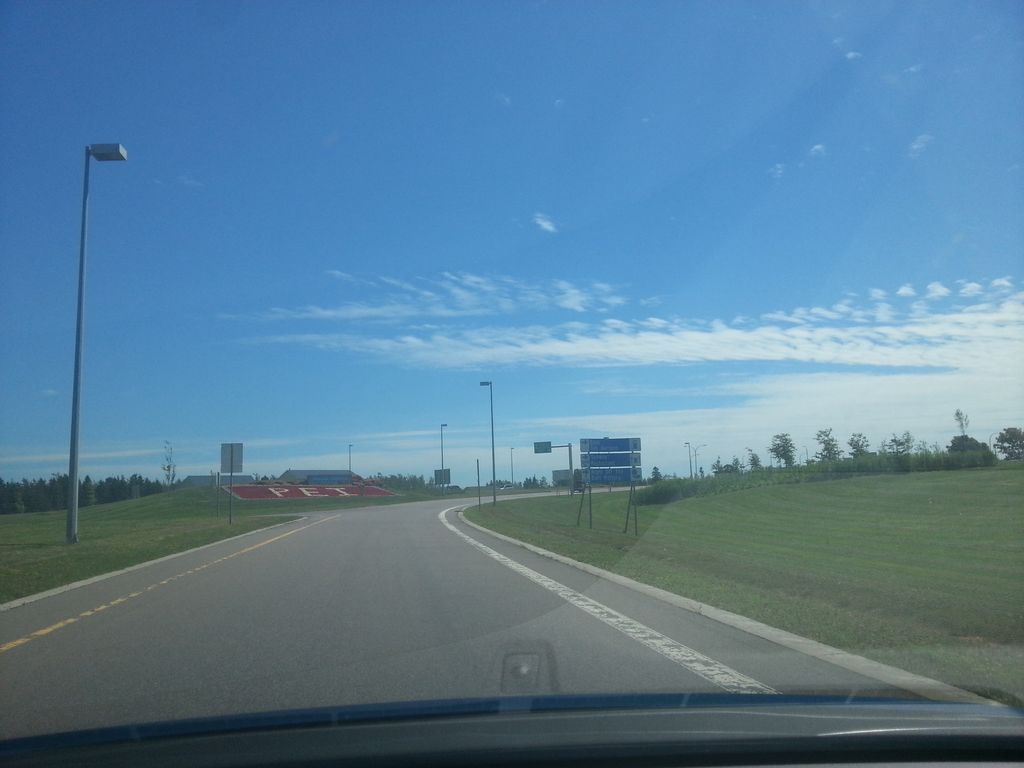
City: charlottetown